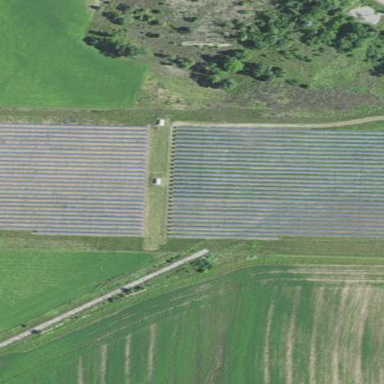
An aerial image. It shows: Solar power plant utilizing photovoltaic technology.